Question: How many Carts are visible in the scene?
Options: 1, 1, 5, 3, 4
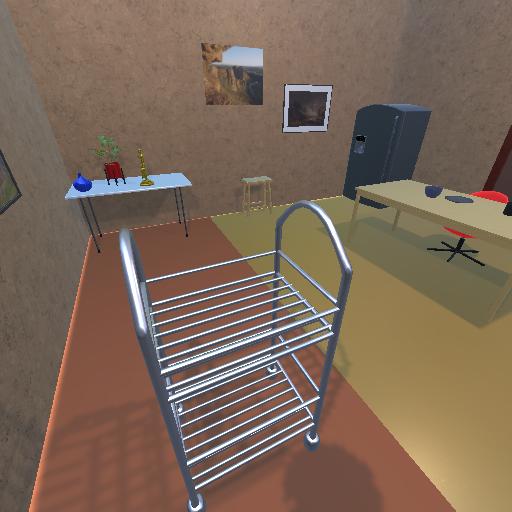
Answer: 1